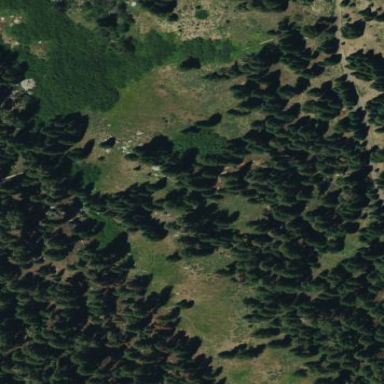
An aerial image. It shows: Meadow with woodland vegetation.